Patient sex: M
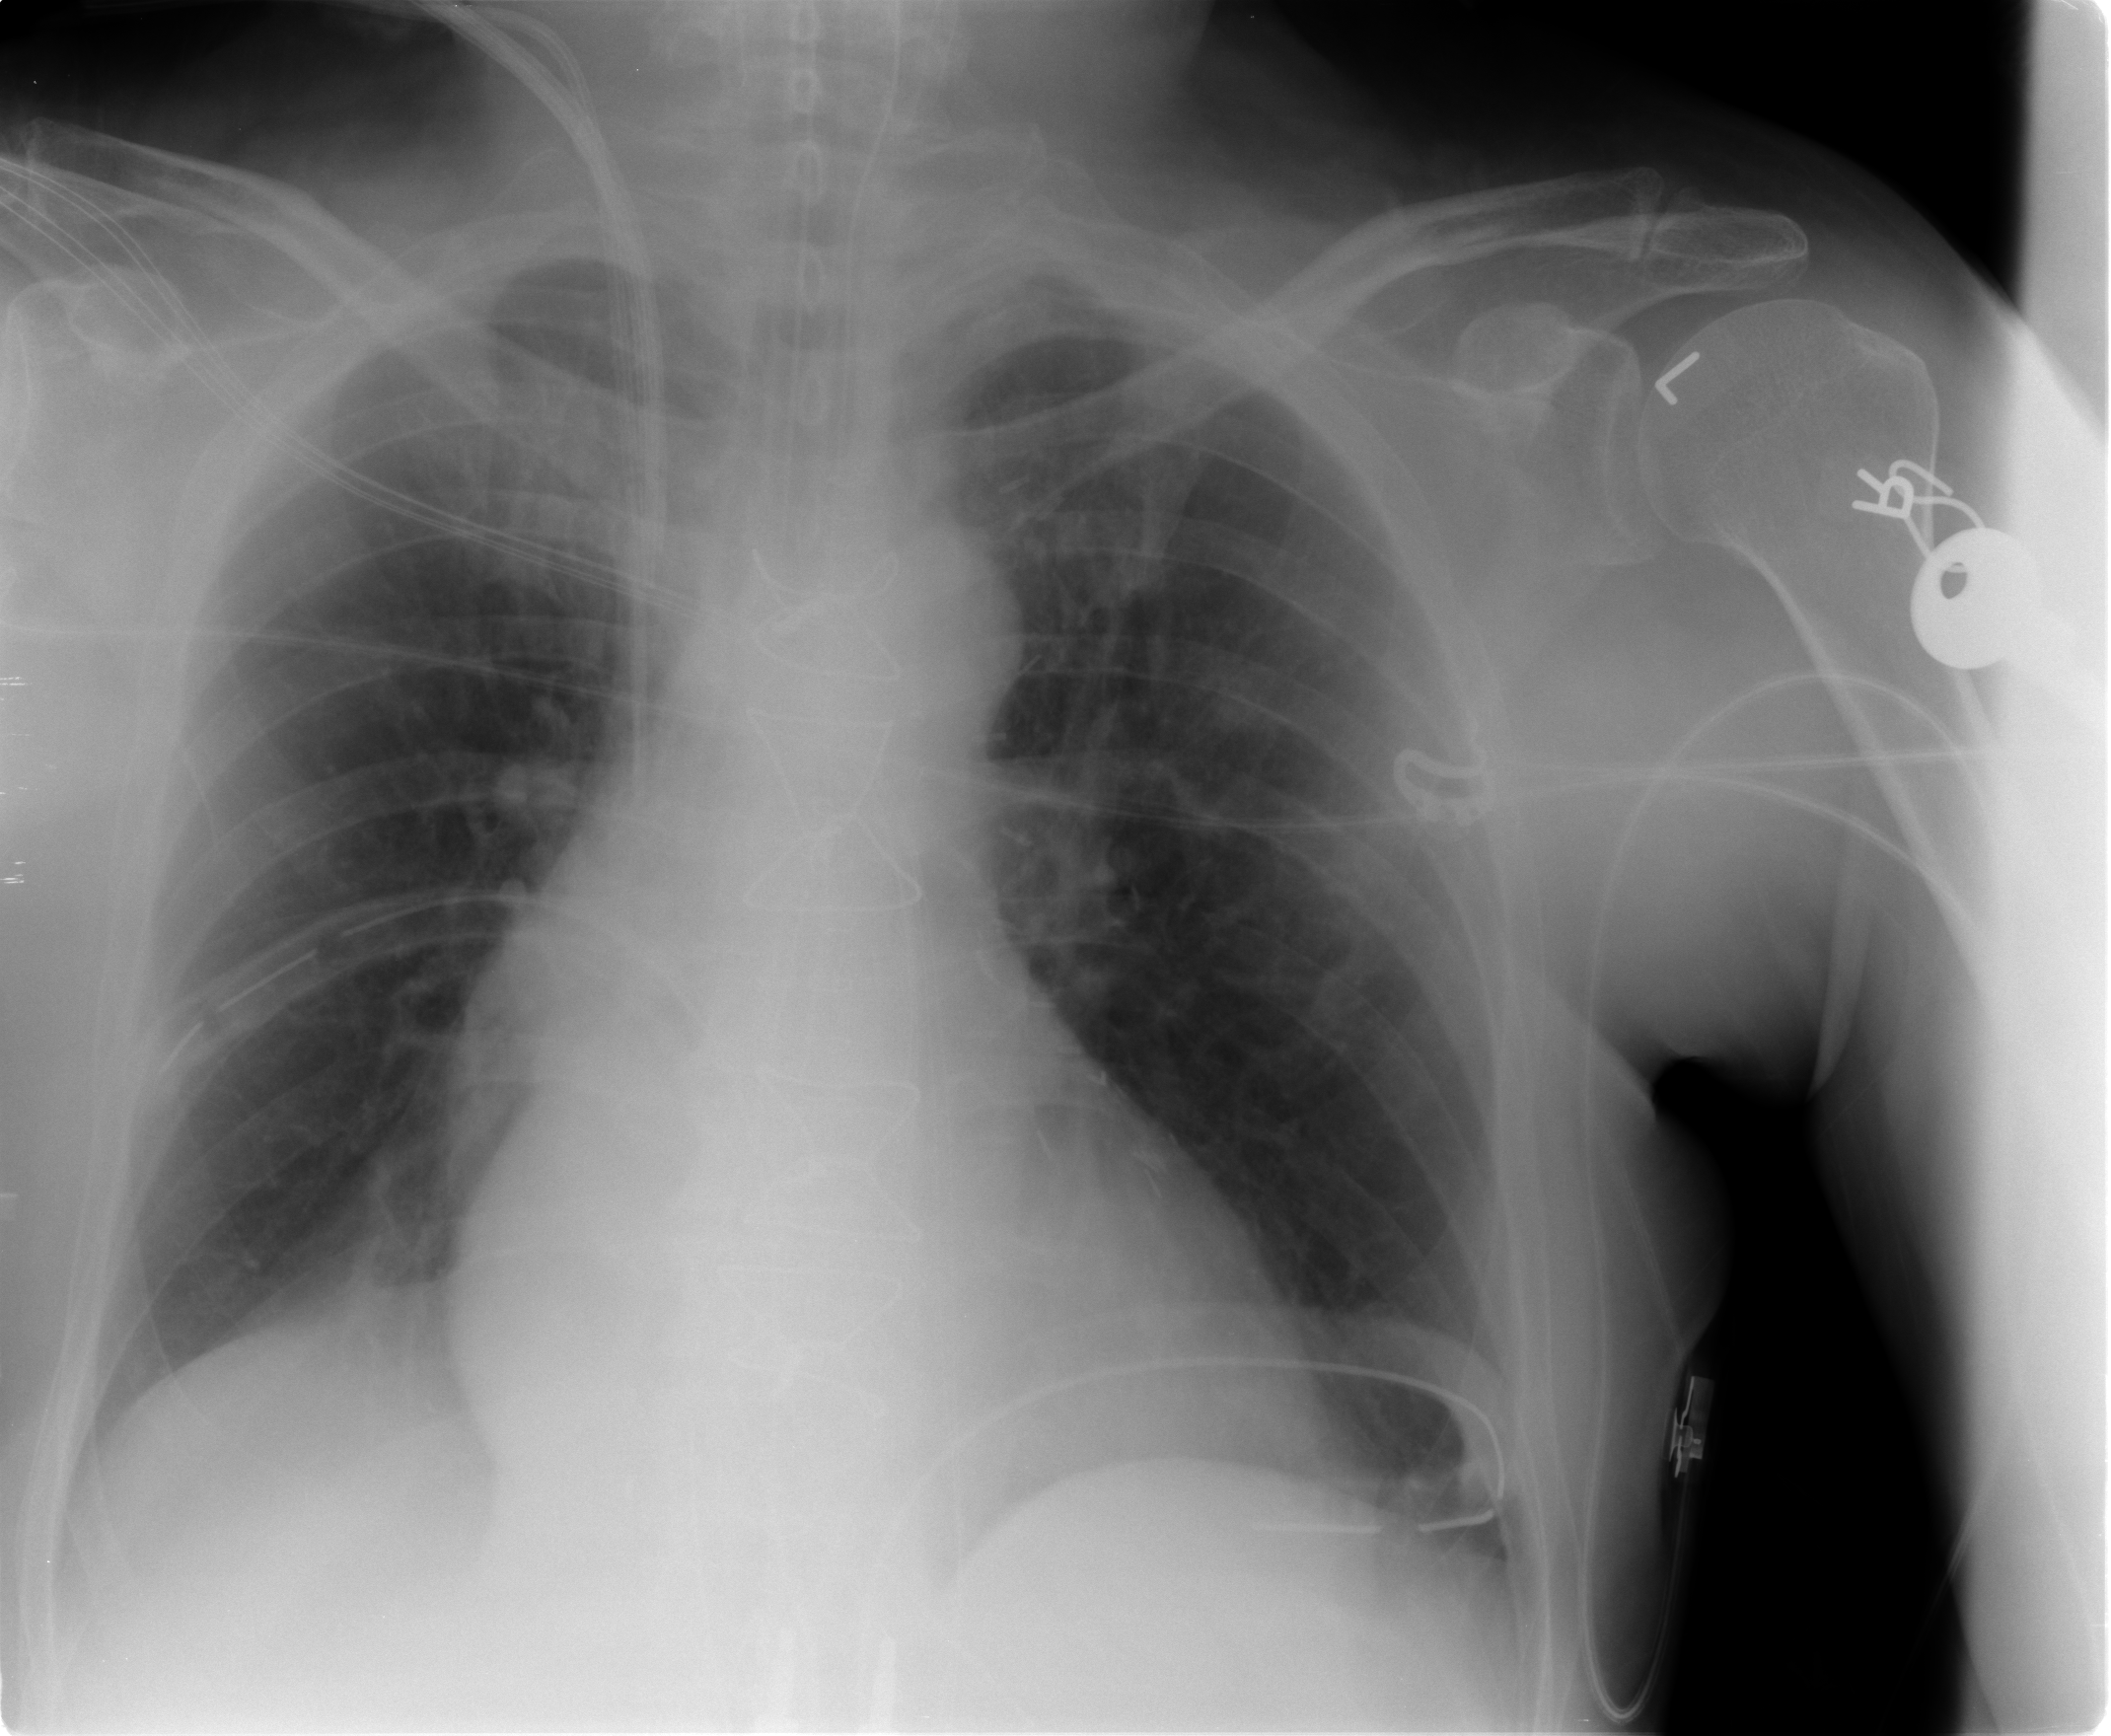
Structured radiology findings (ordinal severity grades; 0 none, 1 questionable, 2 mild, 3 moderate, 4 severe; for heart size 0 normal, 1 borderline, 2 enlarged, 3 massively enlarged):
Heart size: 0
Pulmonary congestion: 2
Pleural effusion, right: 0
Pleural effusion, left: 0
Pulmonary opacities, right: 0
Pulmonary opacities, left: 0
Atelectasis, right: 2
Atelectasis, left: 2